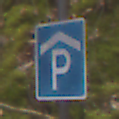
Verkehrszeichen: Parkhaus
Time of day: Midday
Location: Outdoor (Nature)
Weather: Overcast
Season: Autumn
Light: Natural